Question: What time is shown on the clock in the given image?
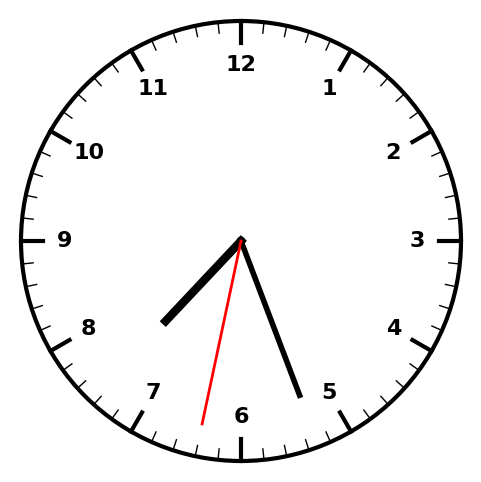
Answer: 07:26:32